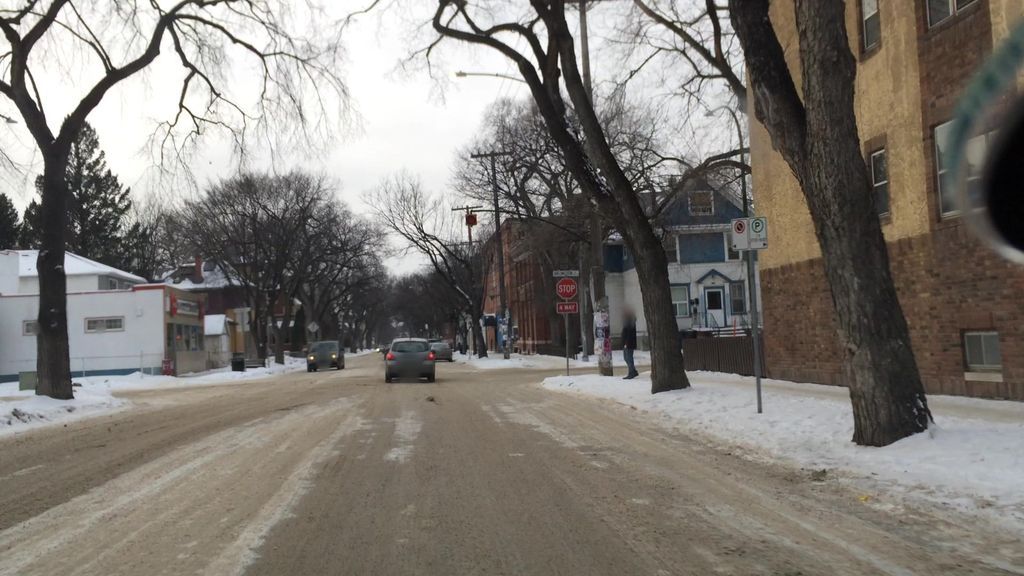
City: winnipeg